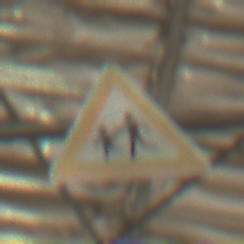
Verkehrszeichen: KinderRechts
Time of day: MorningAfternoon
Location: Roofed (Special)
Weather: NotSpecified
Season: NotSpecified
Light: Artificial